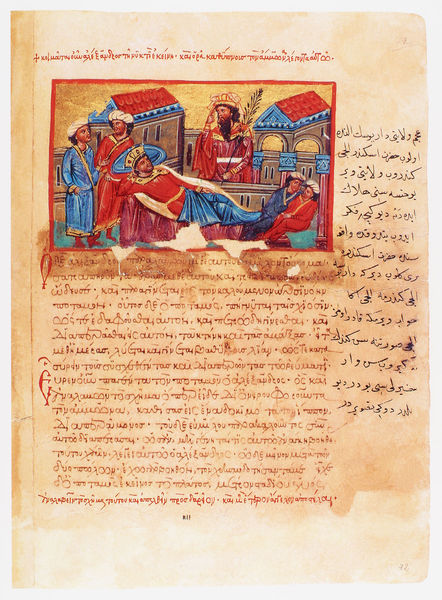
Titel: Der griechische Alexanderroman
Institution: Venedig, Hellenic Institute Codex Gr. 5
Schlagwörter: blau, mann, menschen, frau, männer, zeichnung, dach, gebäude, haus, rot, diener, mensch, bild, gold, gewänder, blatt, krone, schrift, liegen, kissen, könig, bett, palmwedel, liegend, buch, diwan, orient, zweig, seite, text, darstellung, palmzweig, böau, arabisch, schriftstück, turban, handschrift, notizen, anmerkungen, buchmalerei, manuskript, arabsich, dächter, mannkrone